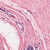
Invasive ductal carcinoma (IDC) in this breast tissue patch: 0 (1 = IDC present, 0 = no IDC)